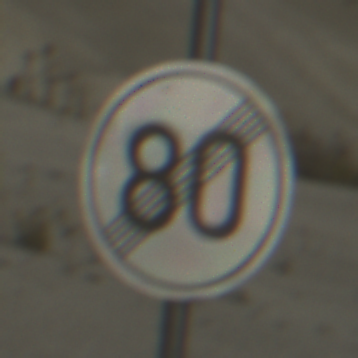
Verkehrszeichen: EndeGeschwindigkeit80
Umgebung: Outdoor, Beach
Tageszeit: MorningAfternoon
Wetter: PartlyCloudy
Licht: Natural
Jahreszeit: NotSpecified
Kontrast: HighContrast